Field crop: maize
Growth stage: 1
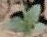
Species: datura